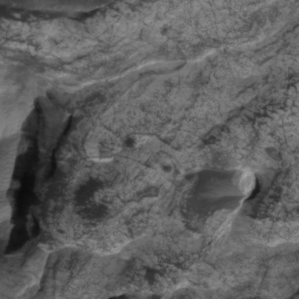
Label: non_frost